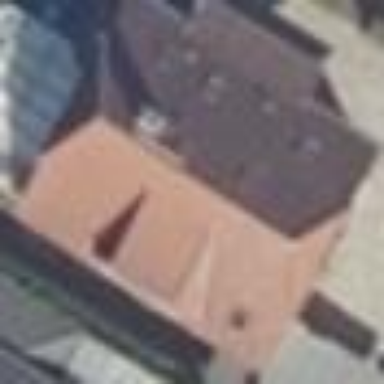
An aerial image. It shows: Simple house.